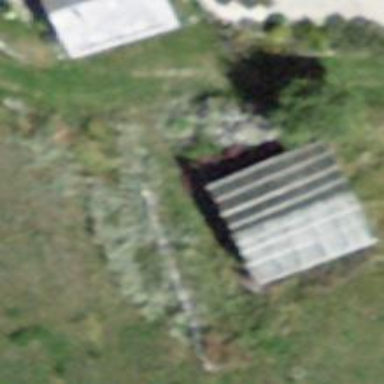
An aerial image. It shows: Gabled barn with distinct roof shape.